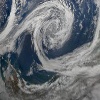
Label: cloud